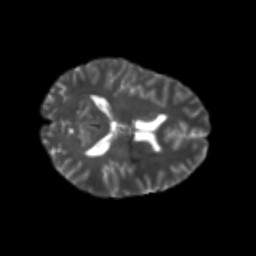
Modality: T2w
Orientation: axial
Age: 21
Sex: male
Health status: healthy
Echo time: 0.074 s